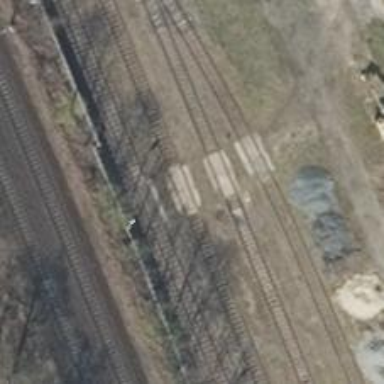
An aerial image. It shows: Railway yard in service.